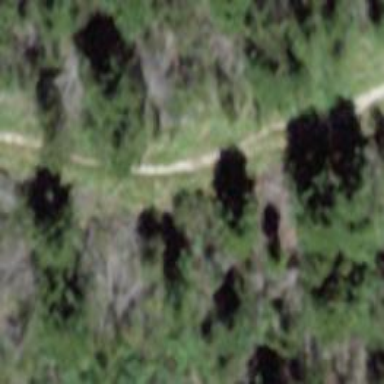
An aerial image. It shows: Path.